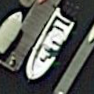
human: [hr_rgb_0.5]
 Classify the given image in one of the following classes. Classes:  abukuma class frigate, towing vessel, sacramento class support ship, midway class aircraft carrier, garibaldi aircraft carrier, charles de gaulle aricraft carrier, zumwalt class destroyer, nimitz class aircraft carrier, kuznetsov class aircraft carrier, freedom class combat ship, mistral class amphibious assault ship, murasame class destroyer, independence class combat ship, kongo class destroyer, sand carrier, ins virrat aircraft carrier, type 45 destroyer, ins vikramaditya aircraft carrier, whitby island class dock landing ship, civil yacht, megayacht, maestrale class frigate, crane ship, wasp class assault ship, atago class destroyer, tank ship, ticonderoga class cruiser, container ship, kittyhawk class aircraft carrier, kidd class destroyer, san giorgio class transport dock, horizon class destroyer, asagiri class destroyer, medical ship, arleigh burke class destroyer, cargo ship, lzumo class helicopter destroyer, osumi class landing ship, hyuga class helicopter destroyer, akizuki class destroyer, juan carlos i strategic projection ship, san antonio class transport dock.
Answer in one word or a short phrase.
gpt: Civil yacht